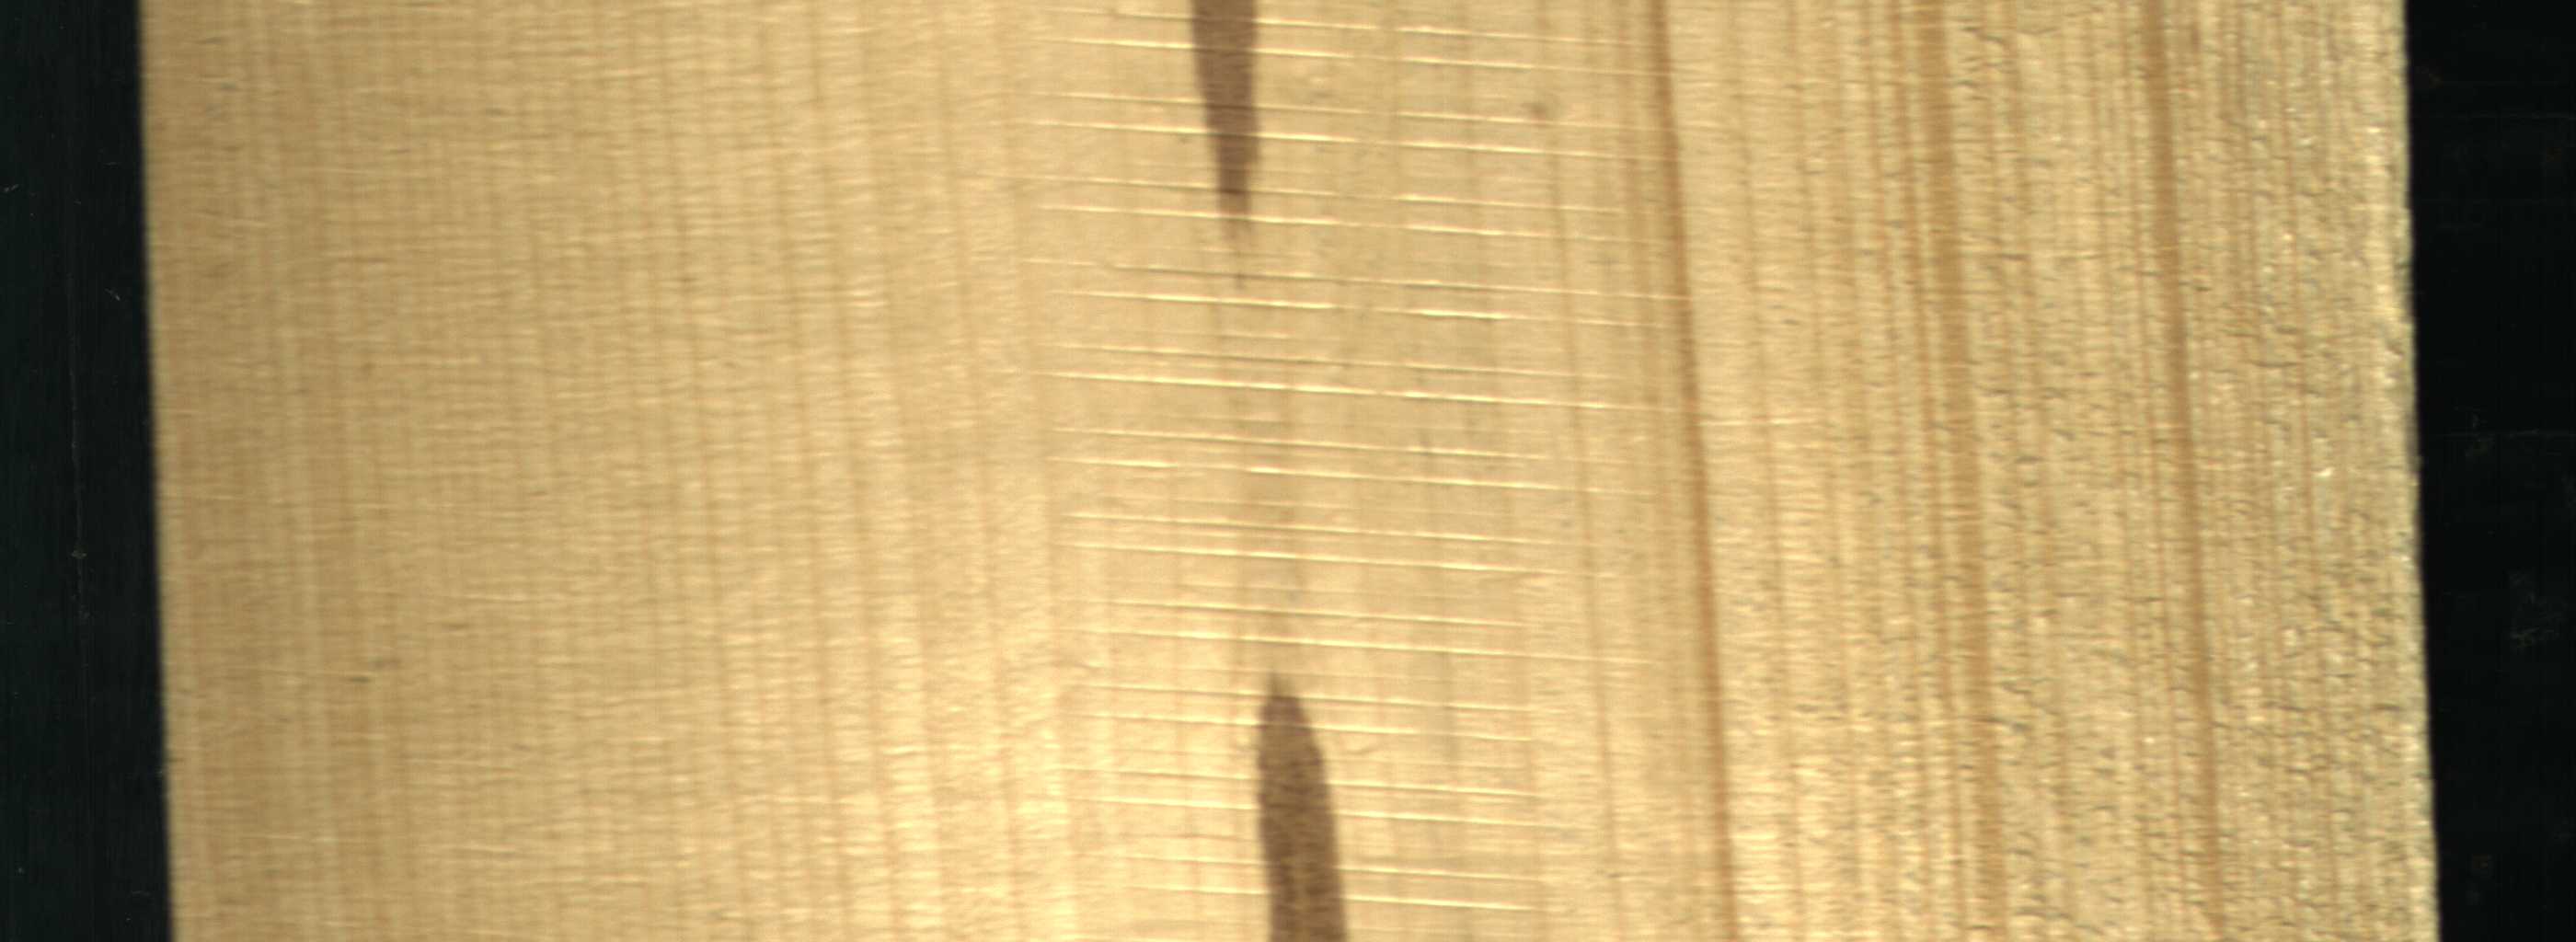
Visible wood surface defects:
Marrow
Marrow